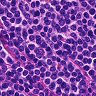
Metastatic tissue present: no